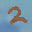
Label: 2